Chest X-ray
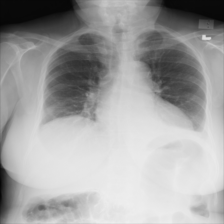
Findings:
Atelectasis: negative
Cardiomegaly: negative
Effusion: negative
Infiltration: negative
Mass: negative
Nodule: negative
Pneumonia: negative
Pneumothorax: negative
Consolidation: negative
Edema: negative
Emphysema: negative
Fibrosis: negative
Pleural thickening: negative
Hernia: negative